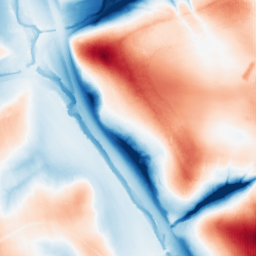
Category: edge_preserving
Decomposition family: guided
Decomposition parameters: radius: 32
eps: 0.1
Upsampling method: fft_zeropad
Upsampling parameters: scale: 8
Upsampling scale: 8